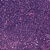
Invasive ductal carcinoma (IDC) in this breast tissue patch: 0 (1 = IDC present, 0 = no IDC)